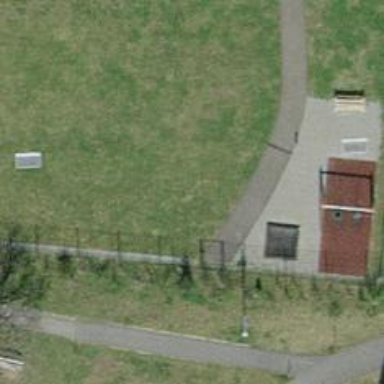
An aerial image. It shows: Playground area for leisure land.